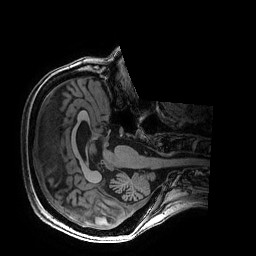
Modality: T1w
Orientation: axial
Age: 71
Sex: female
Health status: healthy
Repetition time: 2.53 s
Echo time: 0.0034 s